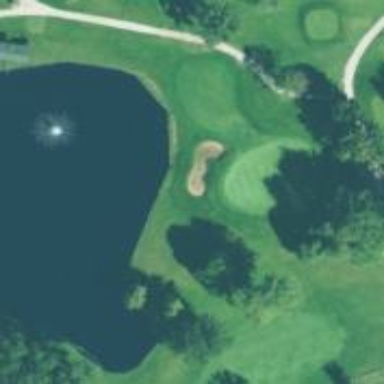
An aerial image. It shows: View of golf hole.